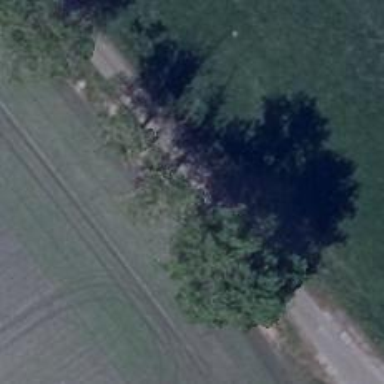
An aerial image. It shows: Row of broadleaved trees.